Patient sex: M
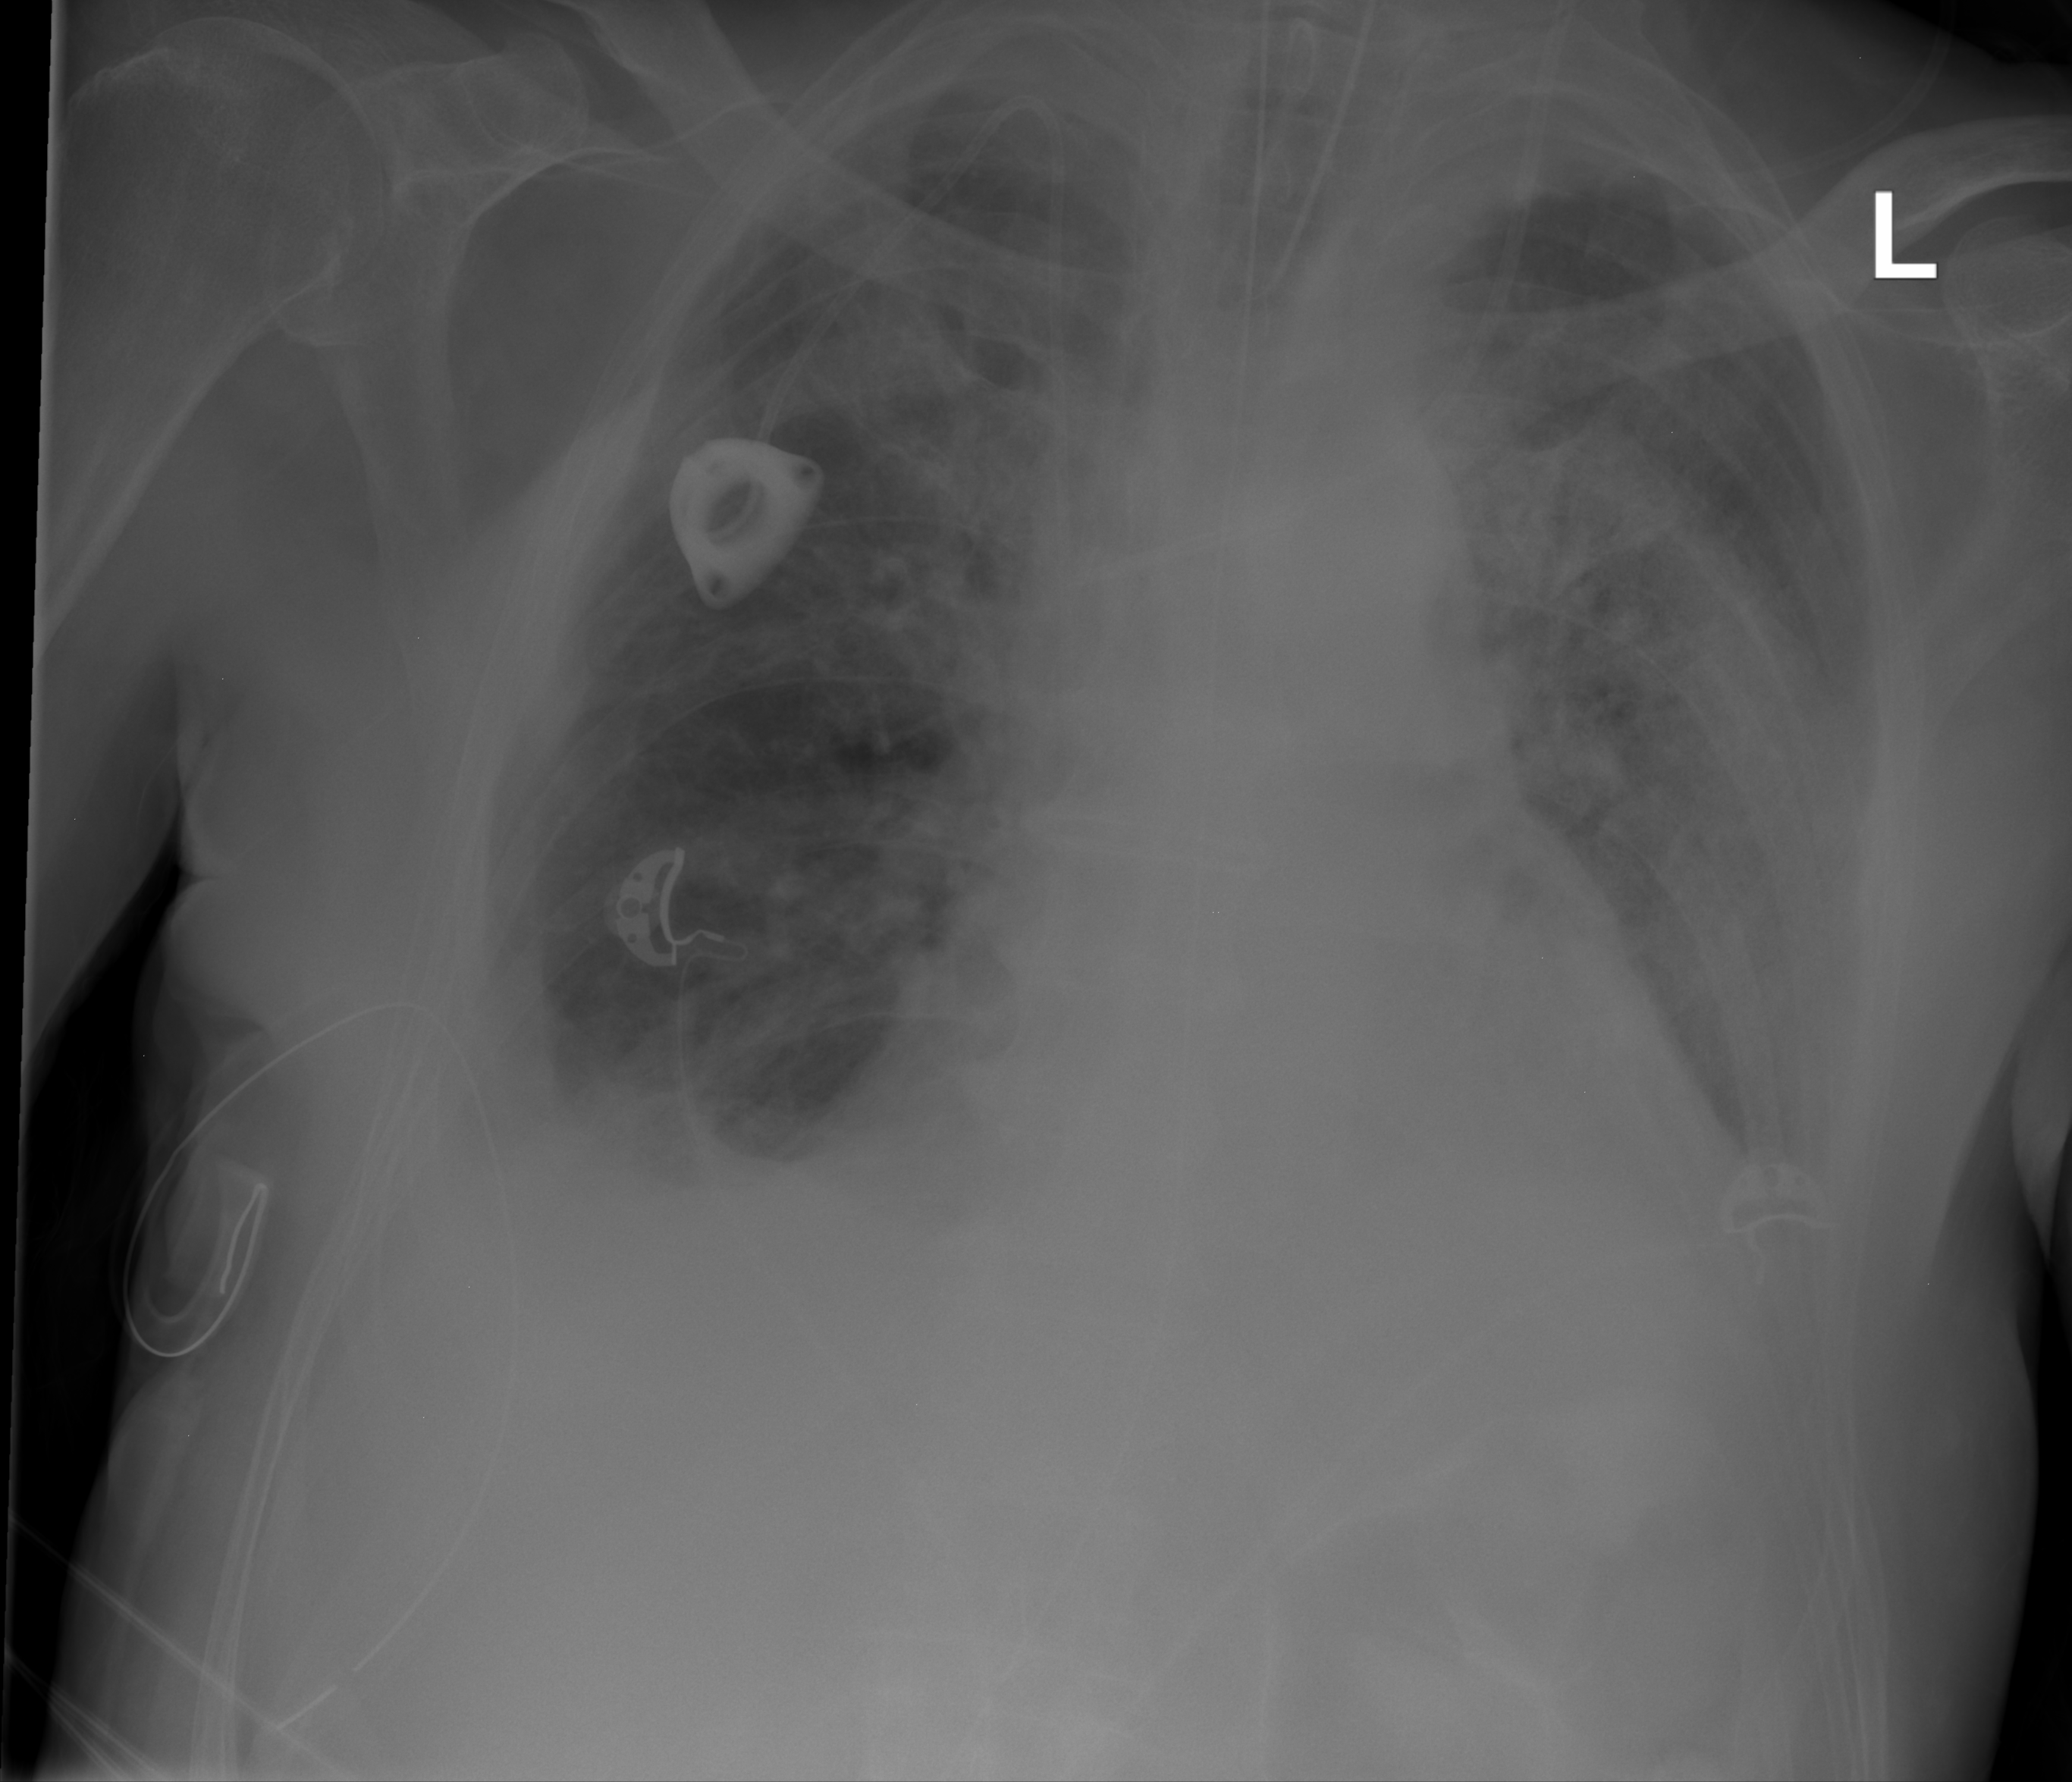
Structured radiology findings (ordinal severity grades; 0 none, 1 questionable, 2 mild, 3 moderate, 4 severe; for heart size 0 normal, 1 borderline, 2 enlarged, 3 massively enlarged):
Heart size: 1
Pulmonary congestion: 2
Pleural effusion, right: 2
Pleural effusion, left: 2
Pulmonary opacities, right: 2
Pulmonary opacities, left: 3
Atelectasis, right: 2
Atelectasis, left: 2